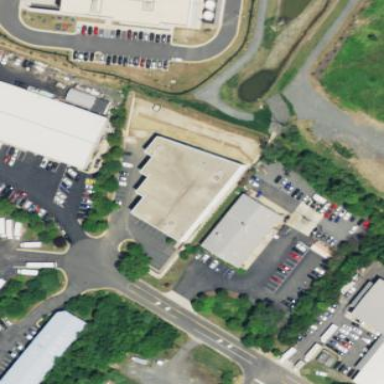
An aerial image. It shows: Industrial building.